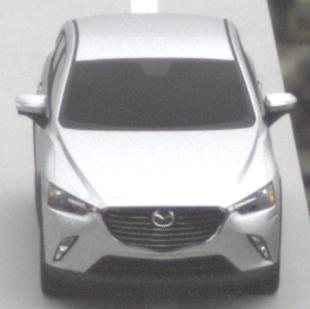
Make: Mazda
Model: CX-3 SKYACTIV-G 120
Detailed model: CX-3 (DK)
Model produced from: 2015/06
Model produced until: 2018/06
Doors: 5
Color: white
Road condition: dry road
Daytime: midday
Contrast: low contrast